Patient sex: M
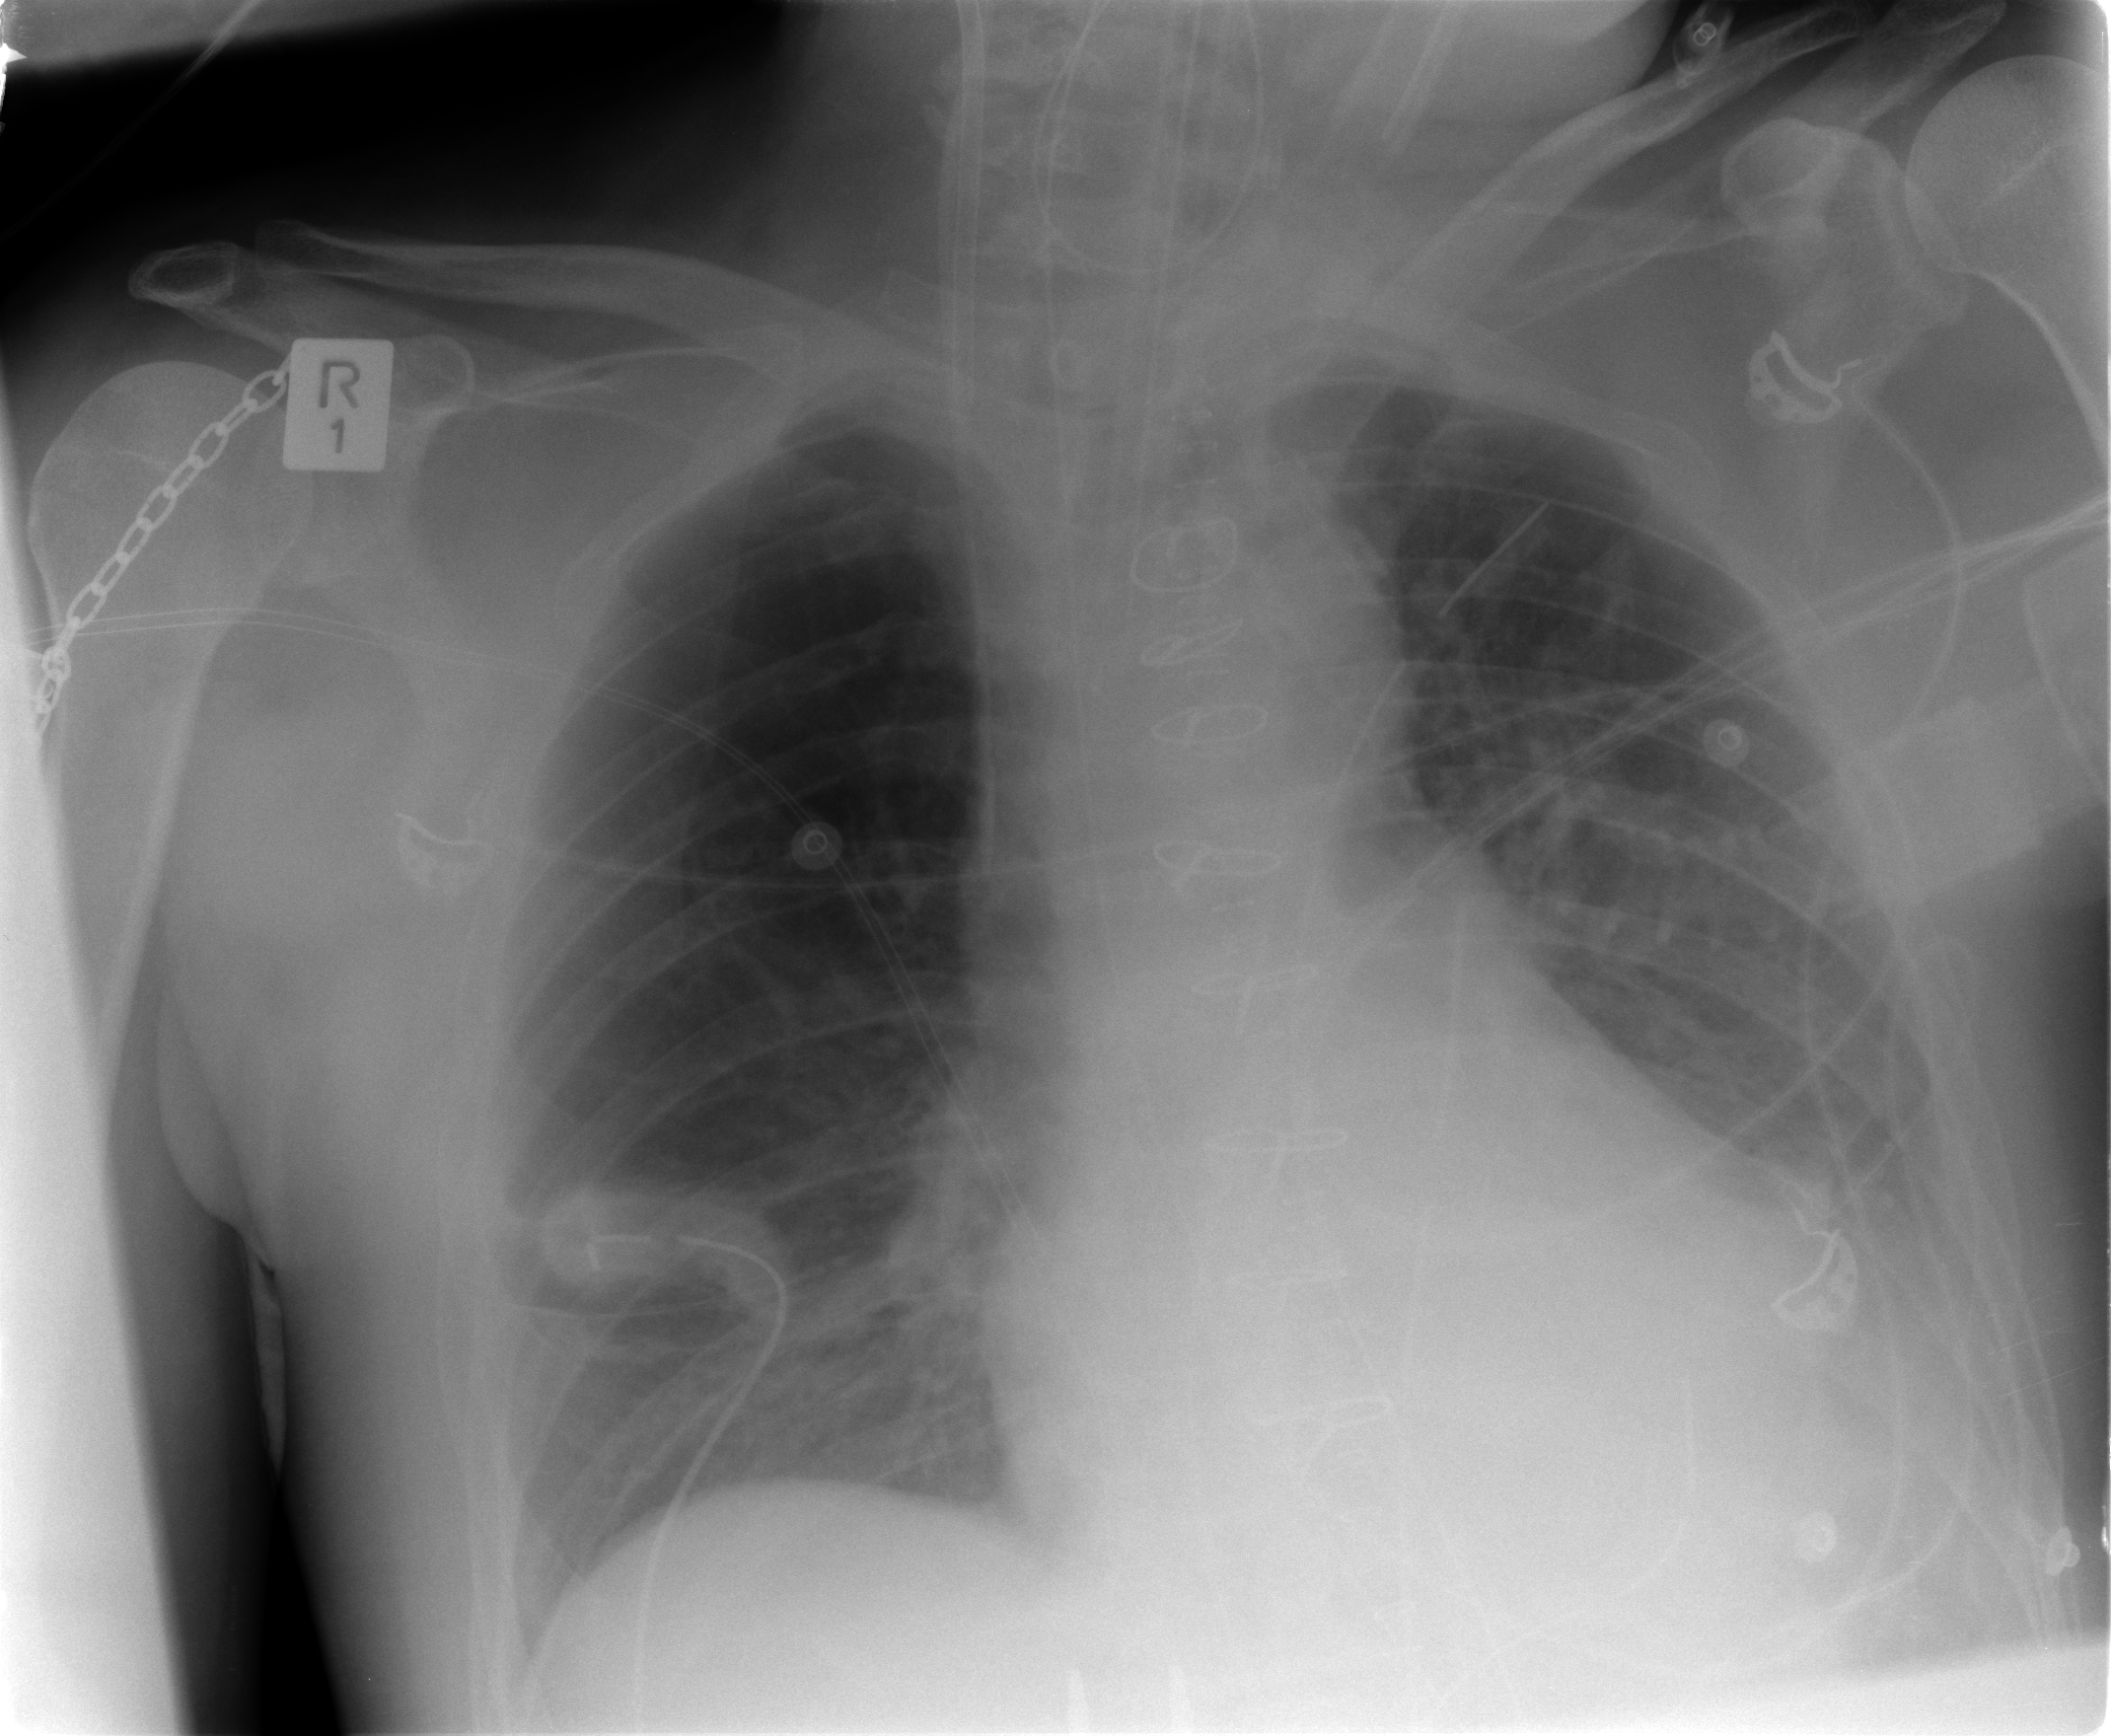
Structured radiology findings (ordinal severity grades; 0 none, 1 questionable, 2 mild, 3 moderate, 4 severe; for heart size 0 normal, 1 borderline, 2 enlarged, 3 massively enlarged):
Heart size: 0
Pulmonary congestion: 0
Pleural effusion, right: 0
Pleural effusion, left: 2
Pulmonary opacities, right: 0
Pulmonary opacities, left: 0
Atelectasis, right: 2
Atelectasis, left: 3